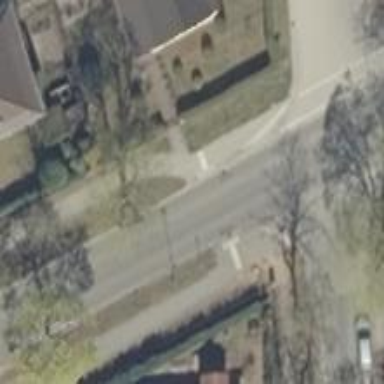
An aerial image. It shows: Unmarked crossing on footway.